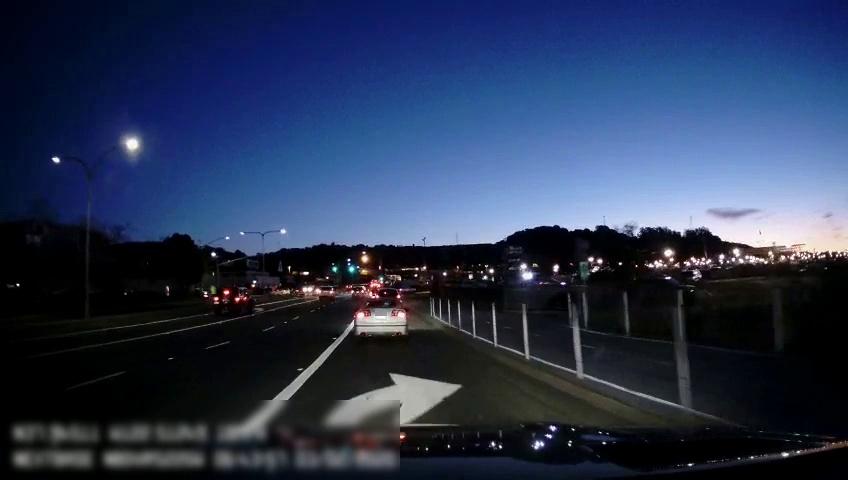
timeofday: Night
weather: Other
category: Drivable Space
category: Vehicles | Car
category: Vehicles | SUV
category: Vehicles | SUV
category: Vehicles | SUV
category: Vehicles | Car
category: Lanes | Current Lane
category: Lanes | Alternate Lane
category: Lanes | Alternate Lane
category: Lanes | Alternate Lane